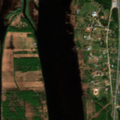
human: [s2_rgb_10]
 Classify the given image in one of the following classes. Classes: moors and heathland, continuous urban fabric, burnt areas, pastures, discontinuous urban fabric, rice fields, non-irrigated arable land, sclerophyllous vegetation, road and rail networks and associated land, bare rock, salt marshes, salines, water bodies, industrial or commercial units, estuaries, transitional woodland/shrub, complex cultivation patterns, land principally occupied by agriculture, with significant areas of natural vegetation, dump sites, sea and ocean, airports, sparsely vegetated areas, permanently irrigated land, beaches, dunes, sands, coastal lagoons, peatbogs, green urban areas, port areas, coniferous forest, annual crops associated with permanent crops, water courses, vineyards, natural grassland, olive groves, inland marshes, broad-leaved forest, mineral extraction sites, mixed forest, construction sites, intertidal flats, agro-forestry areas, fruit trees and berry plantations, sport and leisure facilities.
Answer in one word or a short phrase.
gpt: discontinuous urban fabric, land principally occupied by agriculture, with significant areas of natural vegetation, mixed forest, water courses